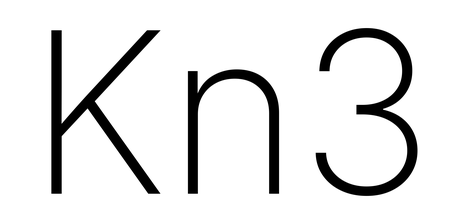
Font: Inter_ExtraLight